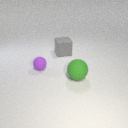
small purple rubber sphere to the left of large gray rubber cube